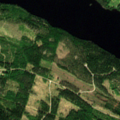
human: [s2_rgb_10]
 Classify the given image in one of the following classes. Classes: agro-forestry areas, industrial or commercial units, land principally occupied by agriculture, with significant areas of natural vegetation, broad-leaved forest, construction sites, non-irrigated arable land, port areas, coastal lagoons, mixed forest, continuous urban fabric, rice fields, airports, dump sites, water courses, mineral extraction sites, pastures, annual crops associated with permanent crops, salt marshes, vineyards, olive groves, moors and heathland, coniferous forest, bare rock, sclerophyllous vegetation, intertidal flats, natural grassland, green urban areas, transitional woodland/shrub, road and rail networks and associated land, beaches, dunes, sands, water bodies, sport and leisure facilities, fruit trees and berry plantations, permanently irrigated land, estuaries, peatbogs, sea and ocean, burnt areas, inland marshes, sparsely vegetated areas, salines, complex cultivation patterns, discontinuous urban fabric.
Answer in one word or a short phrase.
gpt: coniferous forest, mixed forest, transitional woodland/shrub, water bodies